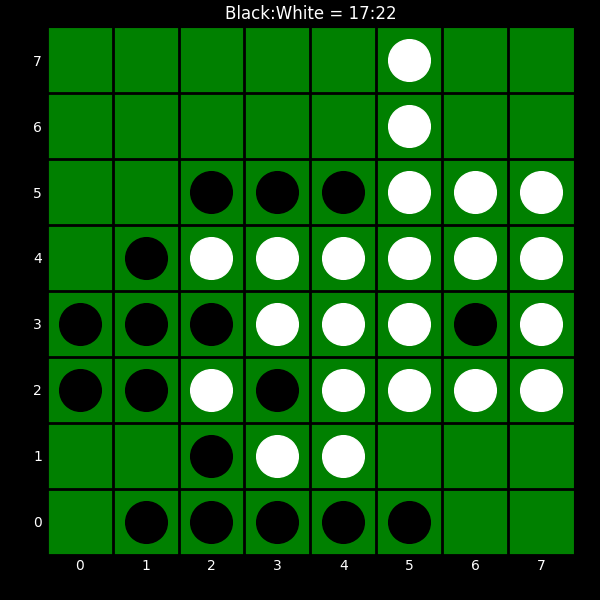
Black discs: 17
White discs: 22